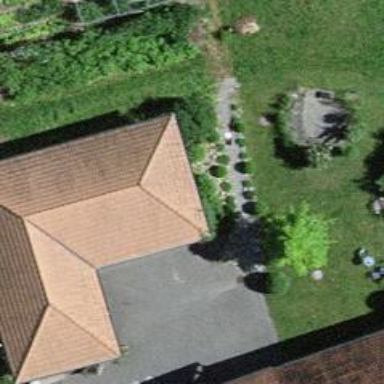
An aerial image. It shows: View of roof of building.